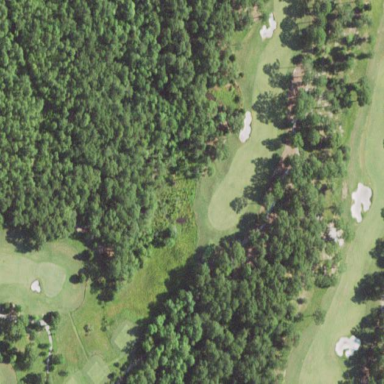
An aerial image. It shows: Rough area in golf course.